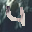
Label: 4